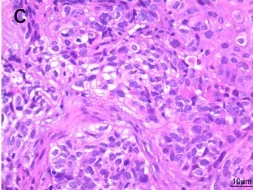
HEx400.
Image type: pathology (h&e)